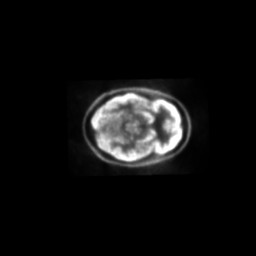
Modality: PET
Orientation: axial
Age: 29
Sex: female
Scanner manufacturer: siemens